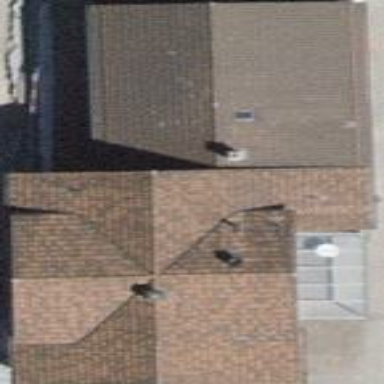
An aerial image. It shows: Gabled roof adorns the apartments building.